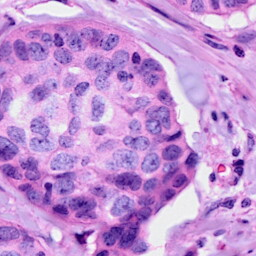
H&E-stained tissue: Breast